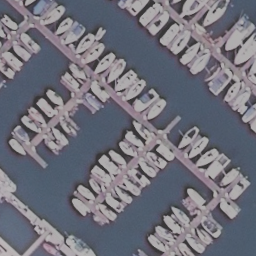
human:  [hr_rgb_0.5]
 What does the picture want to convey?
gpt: harbor